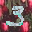
Label: 3